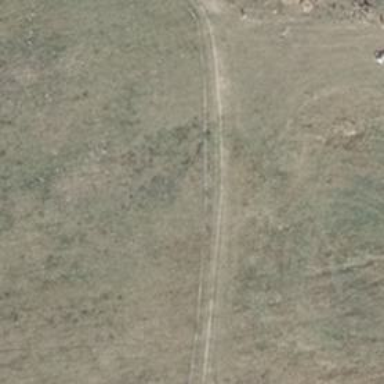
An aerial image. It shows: Ground track with grade3 quality.